Question: I have seen few Pet and Dog type examples for this type of basic question <URL>, but they do not make sense to me, here is why.
Suppose we have the following class structure
'''
class Pet {};
class Dog : public Pet {};
'''
then the following statement
> 'a (Dog) is a (Pet)'
might be true in real life, , in my opinion. Just look at the logical representation of a Dog object, it looks like this:

It is more appropriate to say
> 'a (Dog) has a (Pet)'
or
> 'a (Pet) is a subset of (Dog)'
which if you notice is a logical opposite of "a Dog is a Pet"
---
Now the problem is that #1 below is allowed while #2 is not:
'''
Pet* p = new Dog; // [1] - allowed!
Dog* d = new Pet; // [2] - not allowed without explicit casting!
'''
My understanding is that '[1]' should not be allowed without warnings because there is no way a pointer should be able to point to an object of its superset's type (Dog object is a superset of Pet) simply because Pet does not know anything about the new members that Dog might have declared (the Dog - Pet subset in the diagram above).
'[1]' is equivalent of an 'int*' trying to point to a 'double' object!
I believe making parallels to real world examples only complicate things. I would prefer to understand this in terms of technical details. Thanks!
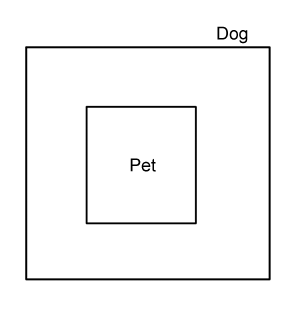
Answer: Edit: Re-reading your question and my answer leads me to say this at the top:
Your understanding of 'is a' in C++ (polymorphism, in general) is wrong.
'A is B' means 'A has at least the properties of B, possibly more', .
This is compatible with your statements that a 'Dog' has a 'Pet' and that [the attributes of] a Pet is[are] a subset of [attributes] of 'Dog'.
---
It's a matter of definition of polymorphism and inheritance. The diagrams you draw are aligned with the in-memory representation of instances of 'Pet' and 'Dog', but are misleading in the way you interpret them.
'''
Pet* p = new Dog;
'''
The pointer 'p' is defined to point to , which in C++, is any subtype of 'Pet' (Note: 'Pet' is a subtype of itself by definition). The runtime is assured that, when the object behind 'p' is accessed, it will contain whatever a 'Pet' is expected to contain, . The "possibly more" part is the 'Dog' in your diagram. The way you draw your diagram lends to a misleading interpretation.
Think of the layout of class-specific members in memory:
'''
Pet: [pet data]
Dog: [pet data][dog data]
Cat: [pet data][cat data]
'''
Now, whenever 'Pet *p' points to, is required to have the '[pet data]' part, and optionally, anything else. From the above listing, 'Pet *p' may point to any of the three. 'Pet *p''[pet data]'. It's a contract that says .
Whatever 'Dog *d' points to, must have the '[pet data]' and '[dog data]'. So the only object in memory it may point to, above, is the dog. Conversely, through 'Dog *d', you may access both '[pet data]' and '[dog data]'. Similar for the 'Cat'.
---
Let's interpret the declarations you are confused about:
> '''
Pet* p = new Dog; // [1] - allowed!
Dog* d = new Pet; // [2] - not allowed without explicit casting!
'''
My understanding is that 1 should not be allowed without warnings
because there is no way a pointer should be able to point to an object
of its superset's type (Dog object is a superset of Pet) simply
because Pet does not know anything about the new members that Dog
might have declared (the Dog - Pet subset in the diagram above).
The pointer 'p' expects to find '[pet data]' at the location it points to. Since the right-hand-side is a 'Dog', and every 'Dog' object has '[pet data]' in front of its '[dog data]', pointing to an object of type 'Dog' is perfectly okay.
The compiler doesn't know what is behind the pointer, and this is why you cannot access '[dog data]' through 'p'.
The declaration is because the presence of '[pet data]' can be guaranteed by the compiler at compile-time. (this statement is obviously simplified from reality, to fit your problem description)
> 1 is equivalent of an int* trying to point to a double object!
There is no such subtype relationship between int and double, as is between 'Dog' and 'Pet' . Try not to mix these into the discussion, because they are different: you cast between of int and double ('(int) double' is explicit, '(double) int' is implicit), you cannot cast between . Just forget this comparison.
As to [2]: the declaration states "'d' points to an object that has '[pet data]' '[dog data]', possibly more." But you are allocating only '[pet data]', so the compiler tells you you cannot do this.
In fact, the compiler cannot guarantee whether this is okay and it refuses to compile. There are legitimate situations where the compiler refuses to compile, but you, the programmer, know better. That's what 'static_cast' and 'dynamic_cast' are for. The simplest example in our context is:
'''
d = p; // won't compile
d = static_cast<Dog *>(p); // [3]
d = dynamic_cast<Dog *>(p); // [4]
'''
[3] will succeed always and lead to possibly hard-to-track bugs if 'p' is not really a 'Dog'.
[4] will will return 'NULL' if 'p' is not really a 'Dog'.
I warmly suggest trying these casts out to see what you get. You should get garbage for '<URL> is enabled.